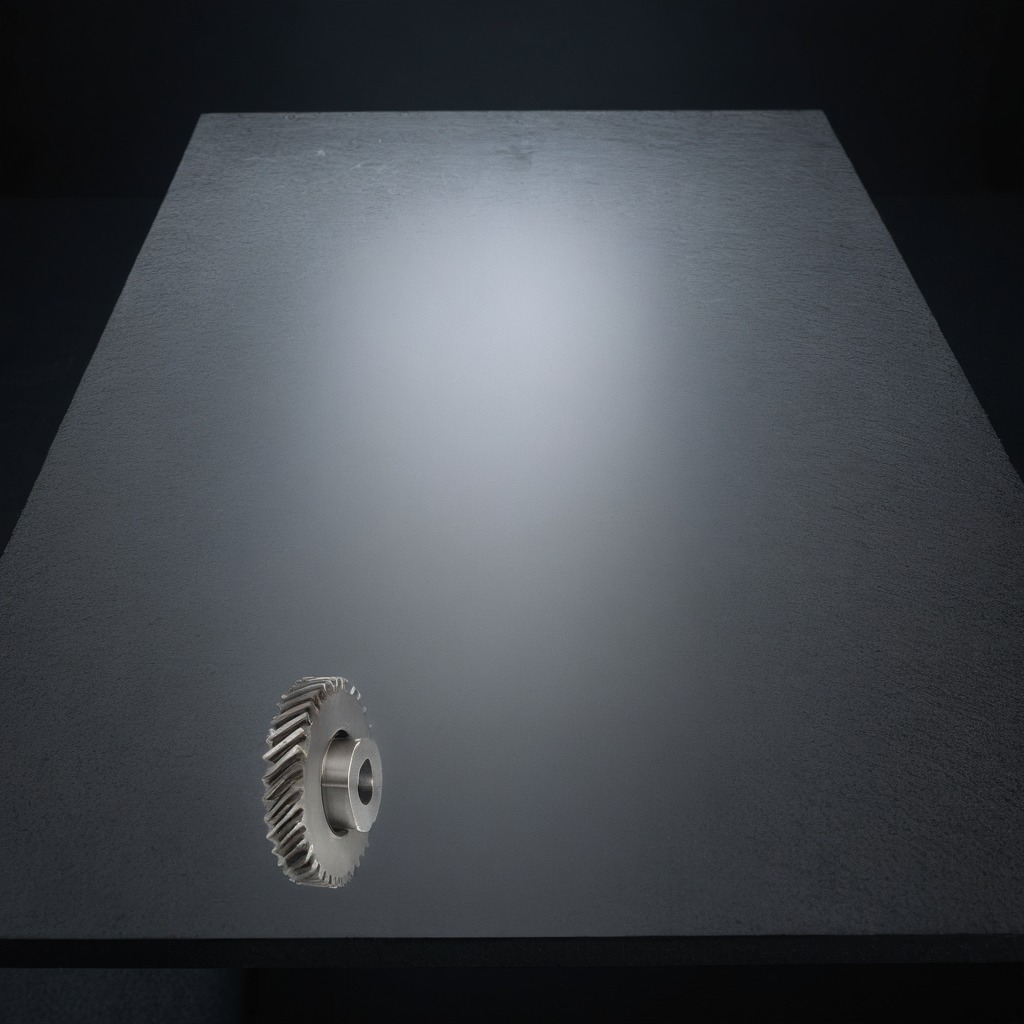
A steel gear with teeth is lying on a clean granite table inside a workshop at night.